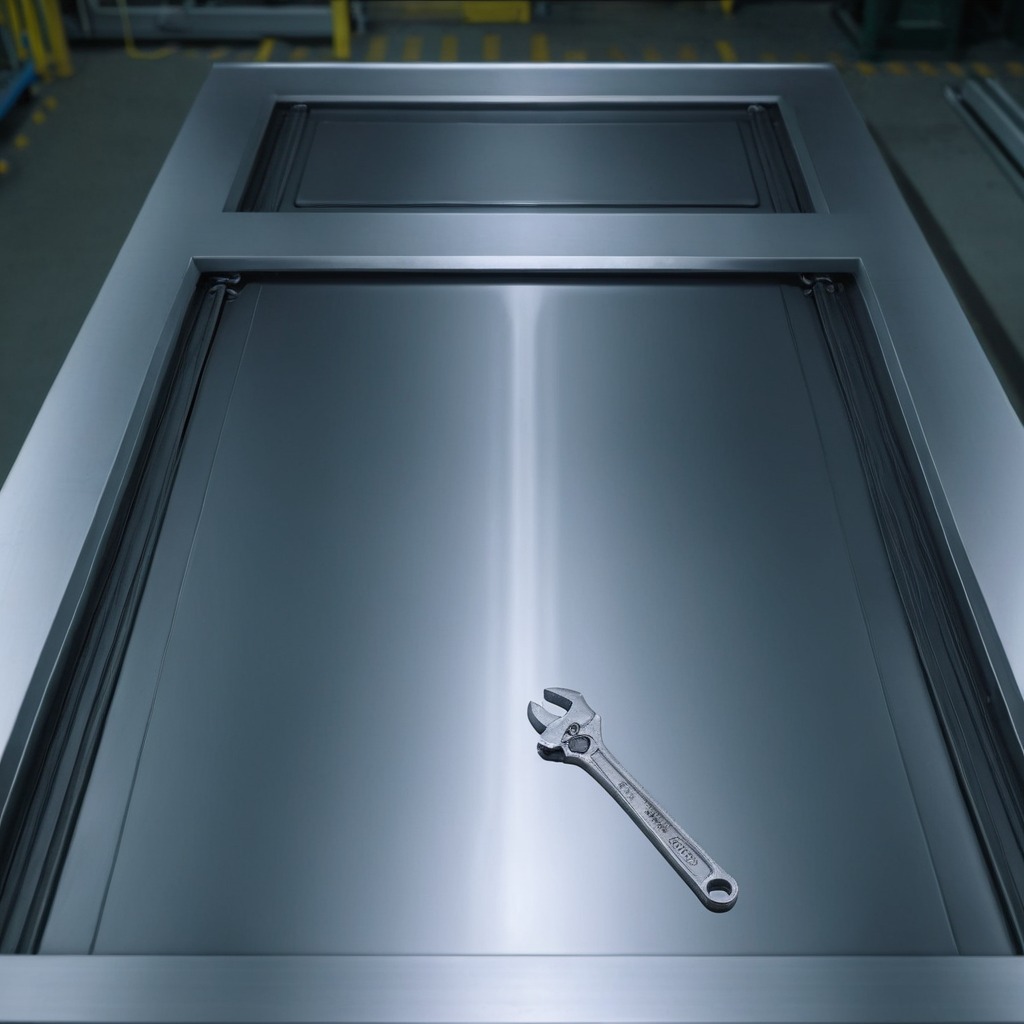
An wrench is lying on a metal table in a machine shop under fluorescent lights.